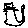
Label: cat